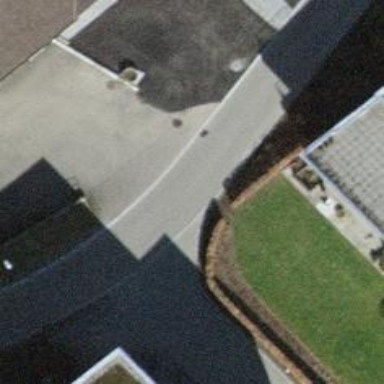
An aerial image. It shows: Residential road with excellent visibility. The surface is asphalt.